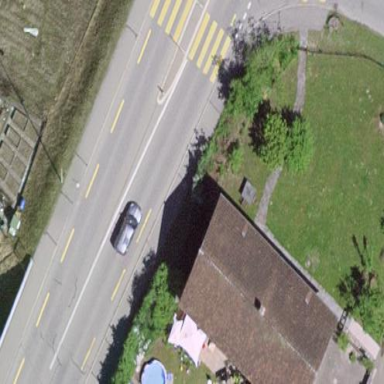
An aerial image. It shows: Semidetached house with gabled roof.